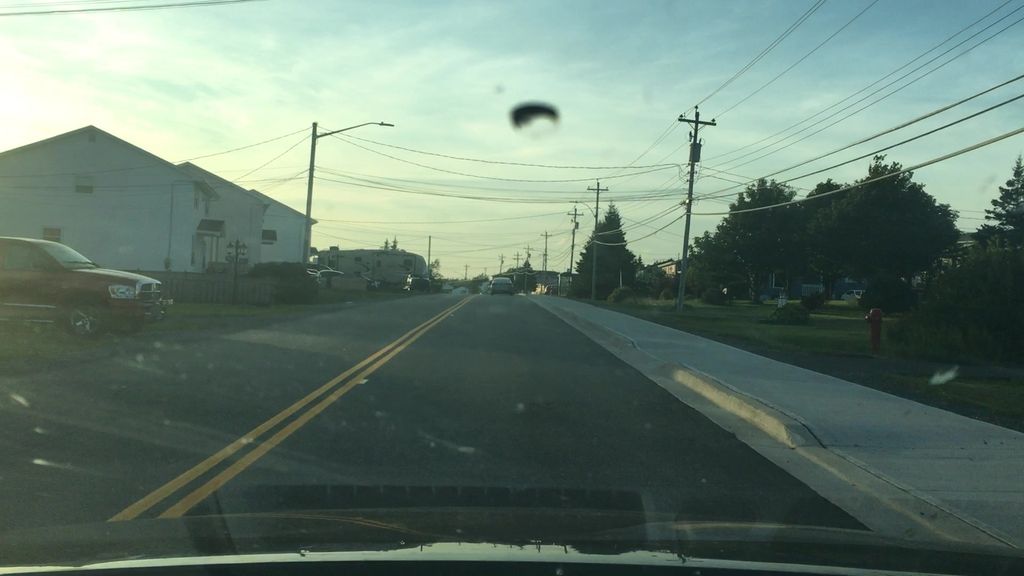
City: halifax